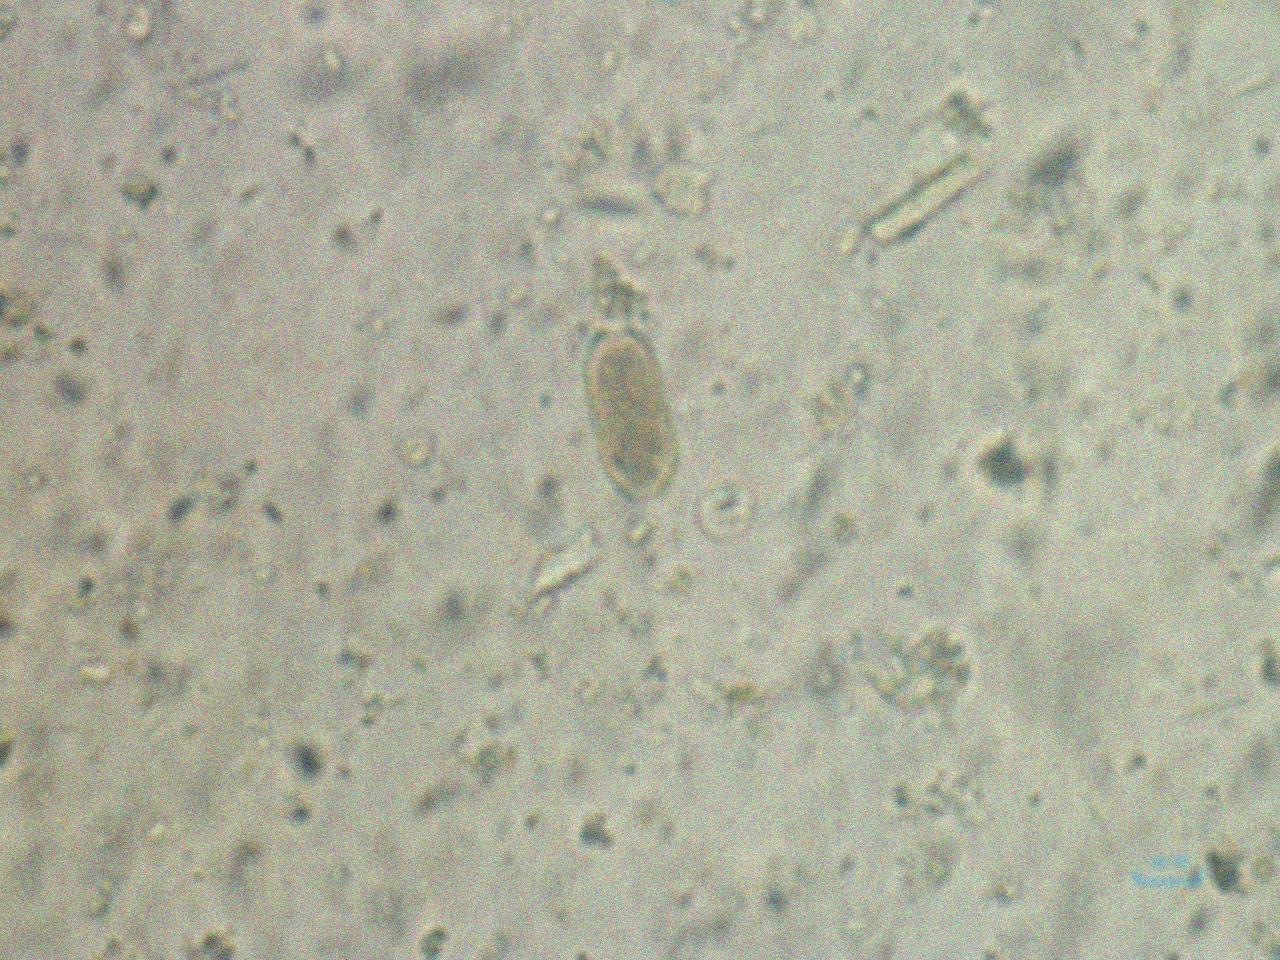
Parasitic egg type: Capillaria philippinensis